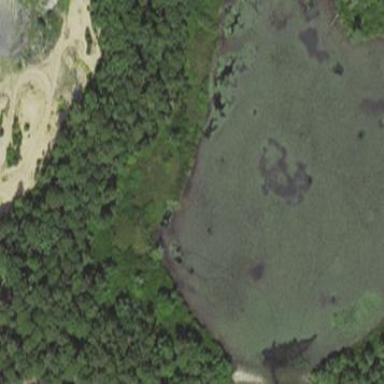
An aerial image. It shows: Marsh wetland.